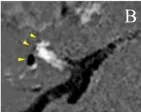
Course of endolymphatic hydrops (EH) and progression of vertigo attacks in a 68-year-old man. The patient's course was semi-quantitatively assessed by gadolinium-enhanced inner ear magnetic resonance images, which are shown in (A-I) (axial T2-weighted fluid-attenuated inversion recovery). The y axis on the left indicates the volume ratio of EH to the total inner ear volume in the right ear. (B) Mild EH in the right vestibule and cochlea. July 2016.
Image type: radiology (ct)